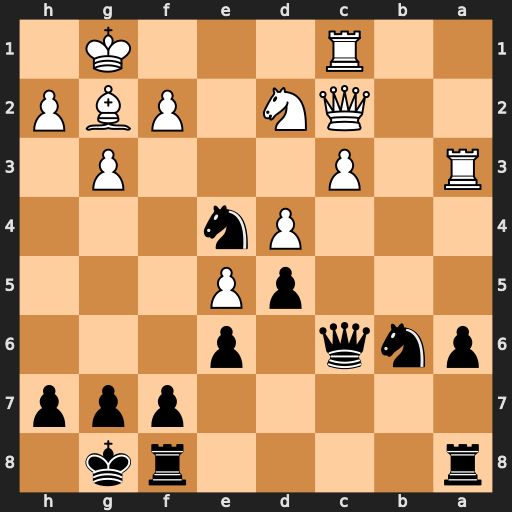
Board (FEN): r4rk1/5ppp/pnq1p3/3pP3/3Pn3/R1P3P1/2QN1PBP/2R3K1
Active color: b
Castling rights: -
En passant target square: -
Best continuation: Nxd2 Qxd2 Nc4 Qa2 Nxa3